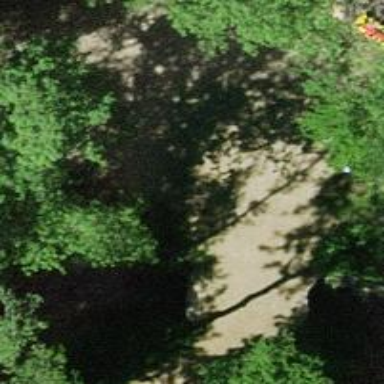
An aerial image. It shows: Path on bridge.